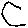
Label: hexagon